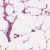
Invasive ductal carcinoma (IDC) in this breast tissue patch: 0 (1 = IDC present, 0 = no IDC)